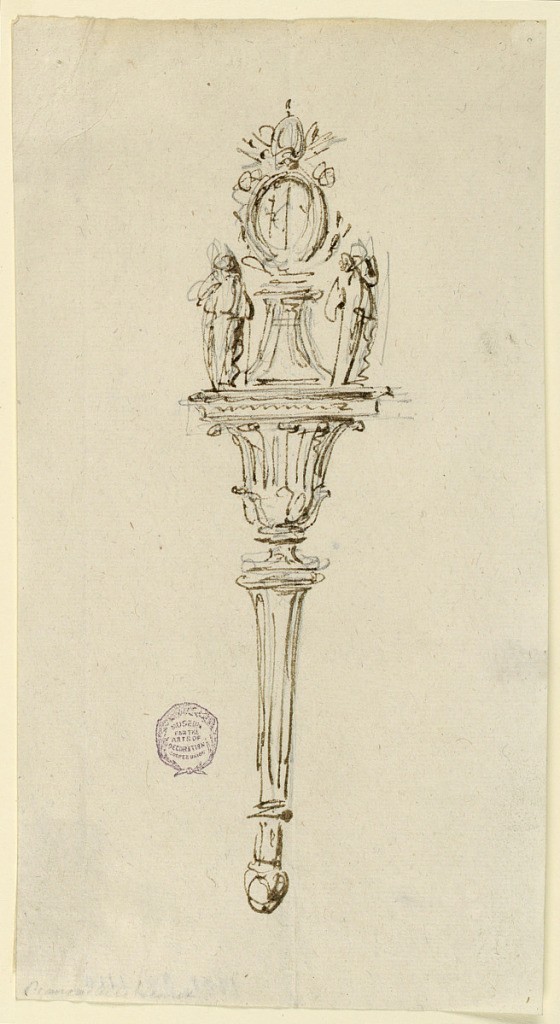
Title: Mace with Arms of Pope Pius VII
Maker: Giuseppe Barberi, Italian, 1746–1809
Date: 1815–1820
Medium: Pen and brown ink, graphite on off-white laid paper
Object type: Drawing
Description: Below is a shaft supporting a bowl upon which stands the coat-of-arms upon which stand a pedestal beside two figures.